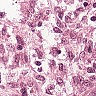
Metastatic tissue present: no